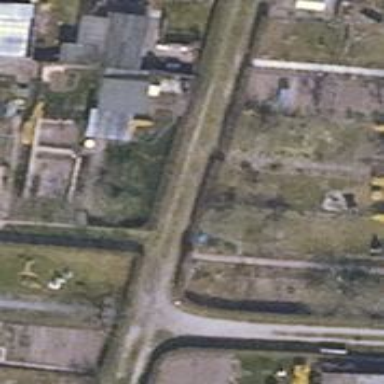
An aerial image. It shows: Service road with grade 3 grass surface.